Question: I just moved my wordpress site from one hosted server to a different one, at a different company. After the migration I am getting the error "a 500 Internal Server Error error was encountered while trying to use an ErrorDocument to handle the request". I have read posts about this error on stackoverflow and other sites, and they're all saying to try 3 things:
1. Open up permissions on the root folder - tried it - no difference
2. Tweak with .htaccess file - tried it, but no idea what I'm doing
3. Disable plugins - no idea how
Here's what my path looks like in cpanel:

And here is the full path: /home/usaarbit/public_html/Do********on/PrimaryResidentialUS (I obscured my client's name).
Here is my .htaccess file:
'''
# BEGIN WordPress
<IfModule mod_rewrite.c>
RewriteEngine On
RewriteBase /~PrimaryResidentialUS/
RewriteRule ^index\.php$ - [L]
RewriteCond %{REQUEST_FILENAME} !-f
RewriteCond %{REQUEST_FILENAME} !-d
RewriteRule . /~PrimaryResidentialUS/index.php [L]
</IfModule>
# END WordPress
'''
I have tried changing the rewrite rule paths to the one mentioned about and several other variations, all to no avail. Maybe this file has nothing to do with it, I don't know.
No error_log is being created anymore. Earlier today I was getting an error_log file because I was missing some files. That has been fixed -- all files are there now. But no error_log file is being created anymore, I just get that ugly error.
I don't know wordpress all that well but I suspect there is 1 simple tweak someplace that will fix this. Should I look into disabling an add-on? If so, how do I do that? Any ideas?
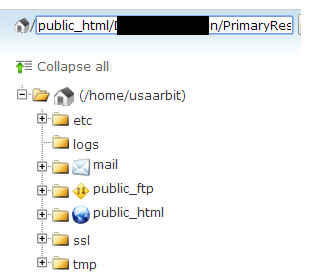
Answer: What happen if you remove the ~ signs from the .htaccess file? Your new .htaccess file should look as follows:
'''
# BEGIN WordPress
<IfModule mod_rewrite.c>
RewriteEngine On
RewriteBase /PrimaryResidentialUS/
RewriteRule ^index\.php$ - [L]
RewriteCond %{REQUEST_FILENAME} !-f
RewriteCond %{REQUEST_FILENAME} !-d
RewriteRule . /PrimaryResidentialUS/index.php [L]
</IfModule>
'''
Let us know. I also doubt about the RewriteBase path. Have you copied the htaccess from the old server? If yes, you need to make sure the path for WordPress installation in the new one and adjust the path accordingly. If my above suggestion does not work, try the following see if it works or not.
'''
# BEGIN WordPress
<IfModule mod_rewrite.c>
RewriteEngine On
RewriteBase /
RewriteRule ^index\.php$ - [L]
RewriteCond %{REQUEST_FILENAME} !-f
RewriteCond %{REQUEST_FILENAME} !-d
RewriteRule . /index.php [L]
</IfModule>
'''
You might get help from <URL>